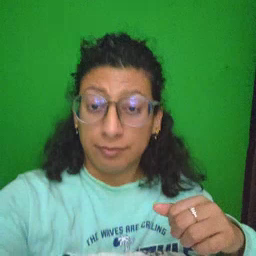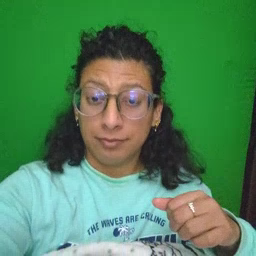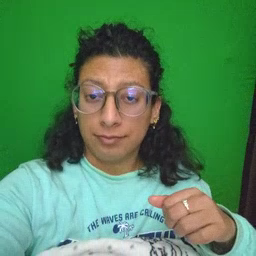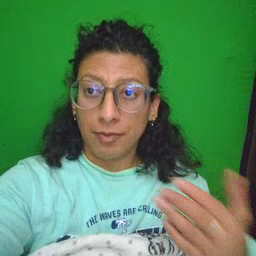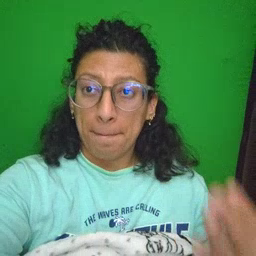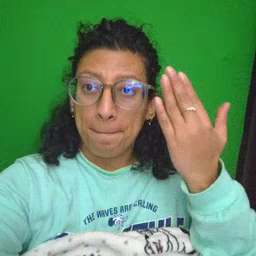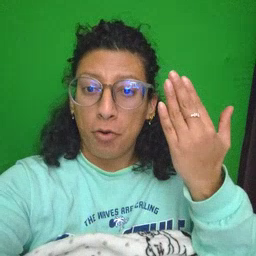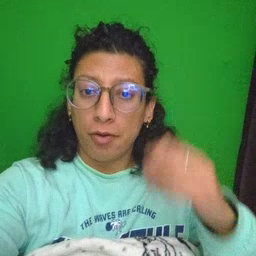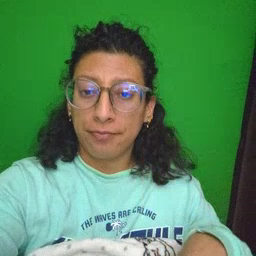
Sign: morning